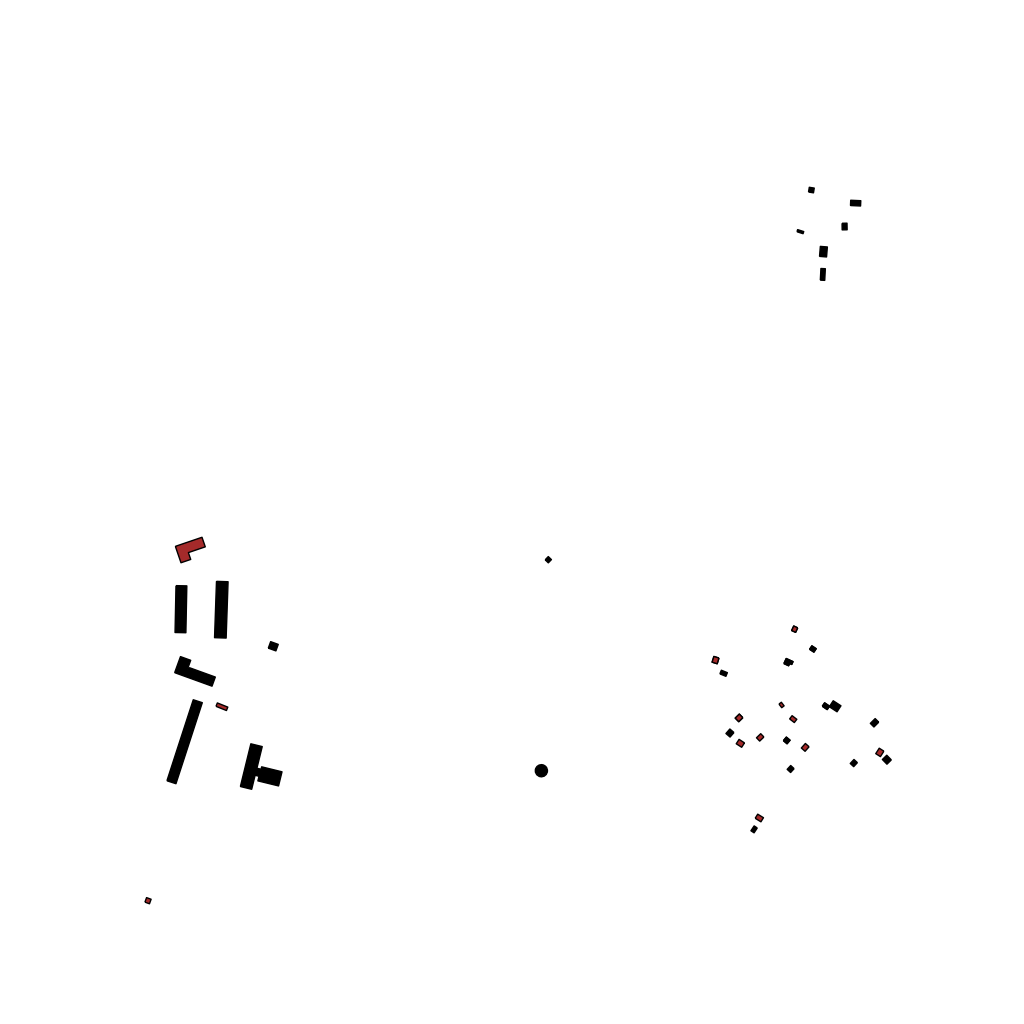
Tags: overhead vector_map, agriculture, recreation, residential, special, individual_rise, low_rise, density_2, Building, Facility, 1.0 km²